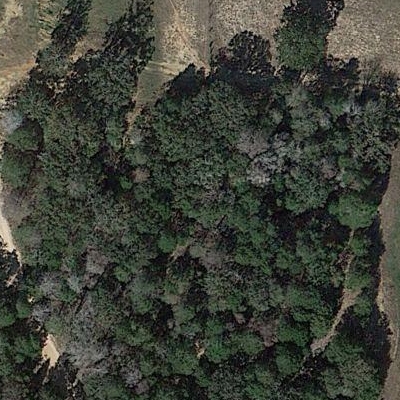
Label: Forest